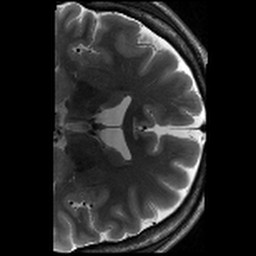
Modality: T2w
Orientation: coronal
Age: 21
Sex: male
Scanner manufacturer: siemens
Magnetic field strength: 3 T
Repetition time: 8.02 s
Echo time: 0.08 s